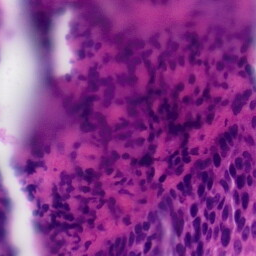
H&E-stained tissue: Tonsil